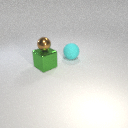
large green metal cube below small brown metal sphere